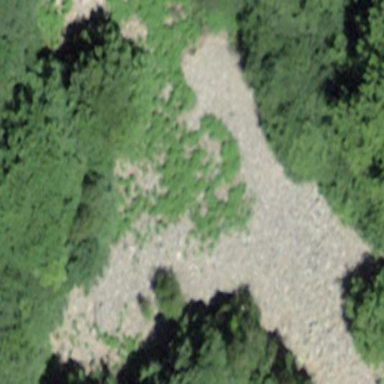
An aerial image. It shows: Natural scree.